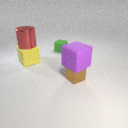
small brown metal cube below large purple rubber cube